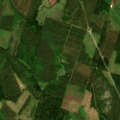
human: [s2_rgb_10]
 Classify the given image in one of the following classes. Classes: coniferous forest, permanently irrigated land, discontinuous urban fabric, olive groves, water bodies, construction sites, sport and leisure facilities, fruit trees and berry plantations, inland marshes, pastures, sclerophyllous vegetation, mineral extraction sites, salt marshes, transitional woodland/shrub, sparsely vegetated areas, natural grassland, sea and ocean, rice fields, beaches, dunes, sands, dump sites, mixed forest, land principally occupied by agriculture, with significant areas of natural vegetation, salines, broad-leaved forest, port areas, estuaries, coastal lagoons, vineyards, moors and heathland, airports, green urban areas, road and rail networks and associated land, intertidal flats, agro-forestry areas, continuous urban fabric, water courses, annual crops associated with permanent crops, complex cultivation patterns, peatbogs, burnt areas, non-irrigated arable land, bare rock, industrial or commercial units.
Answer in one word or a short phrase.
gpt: coniferous forest, mixed forest, transitional woodland/shrub